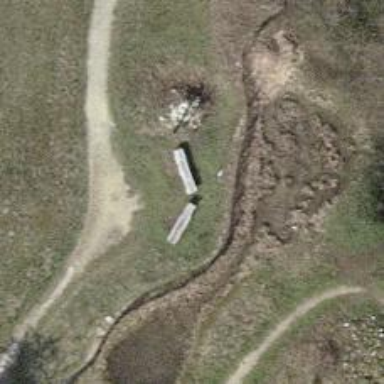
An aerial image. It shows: Bench.